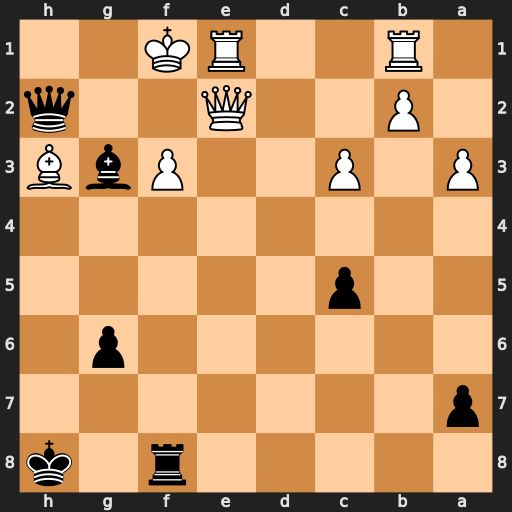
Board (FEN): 5r1k/p7/6p1/2p5/8/P1P2PbB/1P2Q2q/1R2RK2
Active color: b
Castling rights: -
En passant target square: -
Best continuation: Qh1#